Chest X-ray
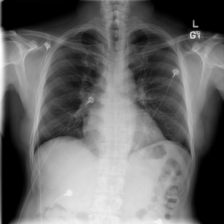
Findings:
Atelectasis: negative
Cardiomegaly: negative
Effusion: negative
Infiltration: negative
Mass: negative
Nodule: negative
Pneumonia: negative
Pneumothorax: negative
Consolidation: negative
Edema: negative
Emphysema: negative
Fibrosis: negative
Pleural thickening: negative
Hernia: negative